Interaction volume radius: 5 \u00c5
Interaction volume height: 15 \u00c5
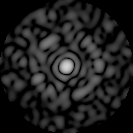
Disorder parameter: 0.8466